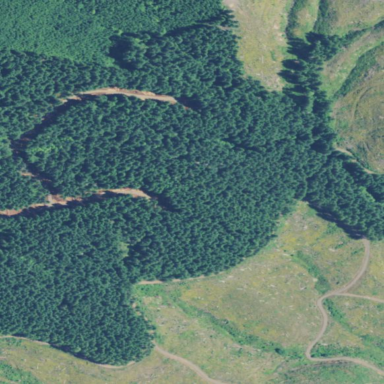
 likely man-made clearing in the landscape."